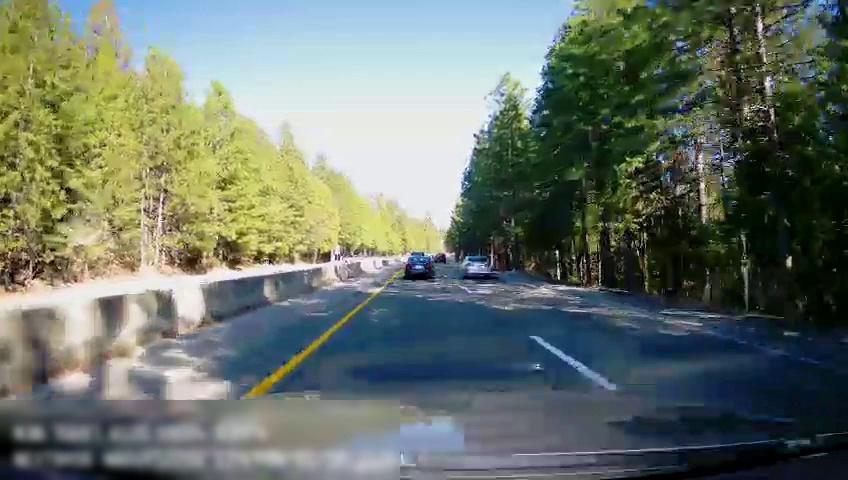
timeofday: Day
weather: Sunny
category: Drivable Space
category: Vehicles | SUV
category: Vehicles | Car
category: Vehicles | SUV
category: Vehicles | Car
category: Lanes | Current Lane
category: Lanes | Current Lane
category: Lanes | Alternate Lane